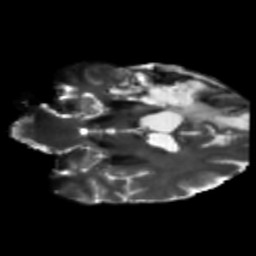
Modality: T2w
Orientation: coronal
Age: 49
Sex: male
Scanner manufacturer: siemens
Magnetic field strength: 3 T
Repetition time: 5.47 s
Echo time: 0.0854 s